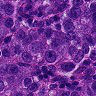
Metastatic tissue present: yes